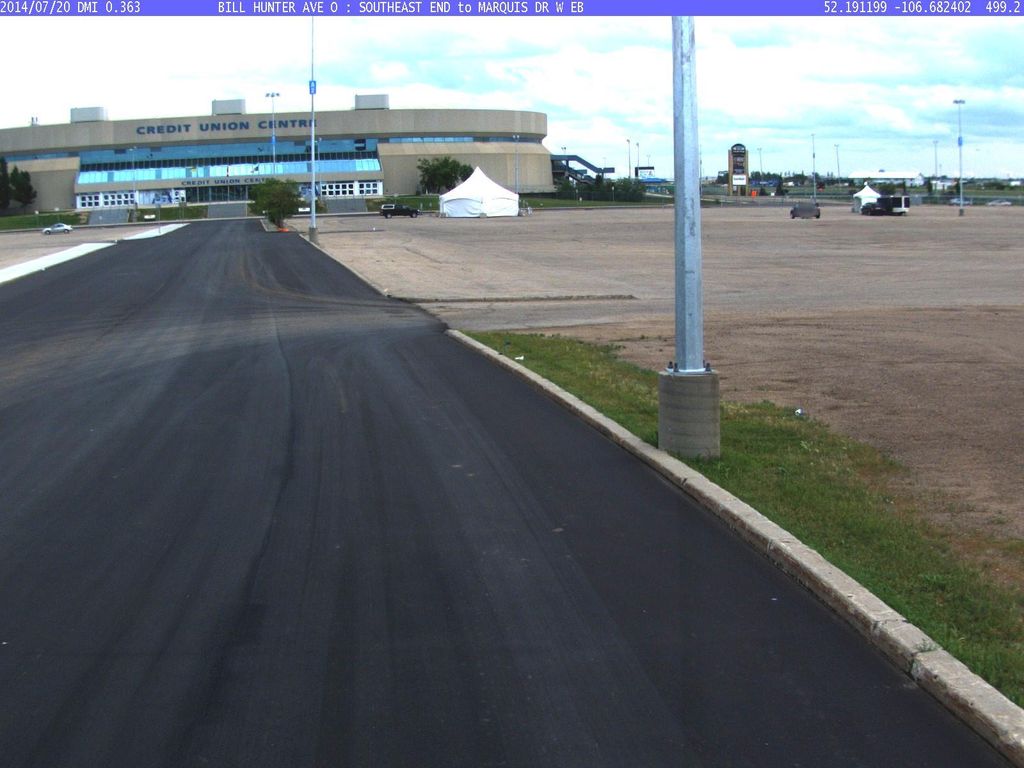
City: saskatoon